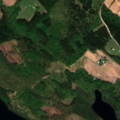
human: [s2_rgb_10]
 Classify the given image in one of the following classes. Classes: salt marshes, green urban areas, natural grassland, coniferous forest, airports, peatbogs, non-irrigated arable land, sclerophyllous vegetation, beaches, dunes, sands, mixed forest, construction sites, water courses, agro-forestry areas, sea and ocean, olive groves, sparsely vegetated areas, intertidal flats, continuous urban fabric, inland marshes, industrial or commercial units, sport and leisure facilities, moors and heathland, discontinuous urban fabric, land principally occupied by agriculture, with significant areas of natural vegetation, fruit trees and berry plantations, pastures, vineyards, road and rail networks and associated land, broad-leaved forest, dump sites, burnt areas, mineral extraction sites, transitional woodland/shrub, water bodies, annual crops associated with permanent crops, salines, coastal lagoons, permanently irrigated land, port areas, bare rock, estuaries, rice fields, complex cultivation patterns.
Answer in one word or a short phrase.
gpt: non-irrigated arable land, broad-leaved forest, coniferous forest, mixed forest, water bodies